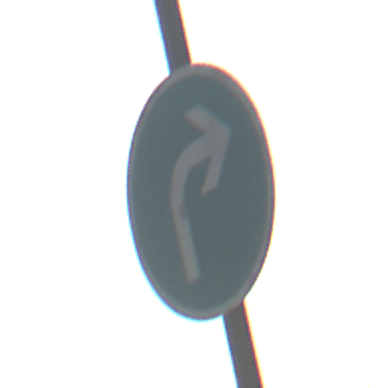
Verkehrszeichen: VorgeschriebeneFahrtrichtungRechts
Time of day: SunriseSunset
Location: Outdoor (Special)
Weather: Clear
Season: NotSpecified
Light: Natural